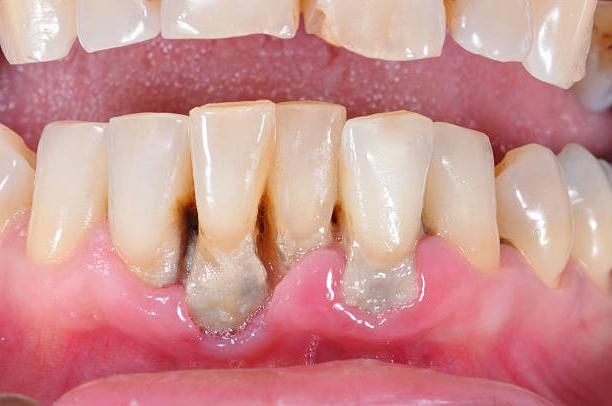
Condition: Gingivitis